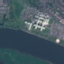
Land use / land cover class: River